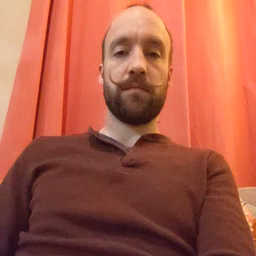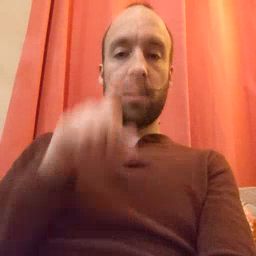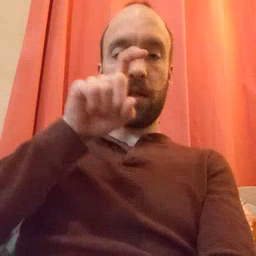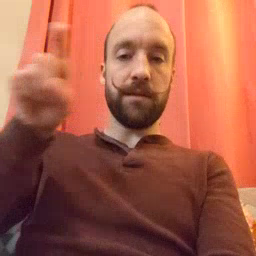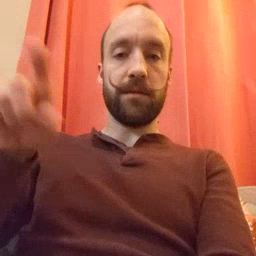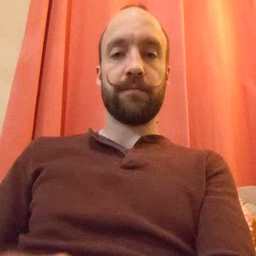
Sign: closet